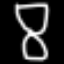
Label: hourglass